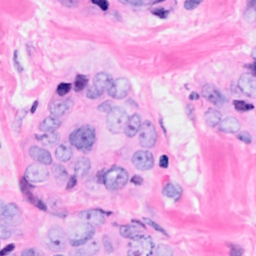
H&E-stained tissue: Breast